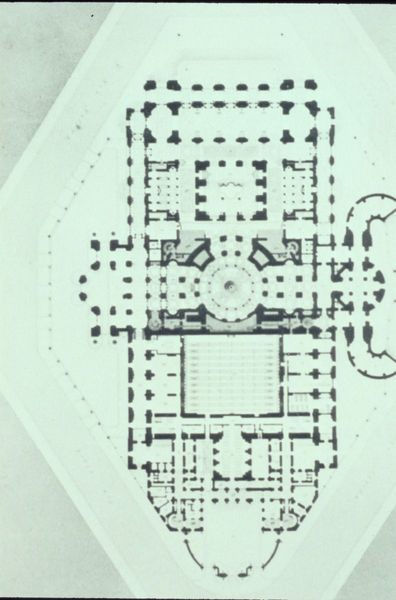
Titel: Oper (Grundriss)
Künstler: Charles Garnier
Standort: Paris
Institution: Oper
Schlagwörter: flügel, weiß, fenster, frankreich, grau, laterne, paris, pfeiler, raum, schwarz, skizze, stützen, säule, säulen, tür, zeichnung, zimmer, gebäude, haus, alt, wand, architektur, barock, kirche, oper, theater, gotik, rund, garten, schiff, papier, bogen, fassade, türen, linien, hof, türe, saal, kuppel, treppe, treppen, symmetrie, durchgang, tor, eindruck, halle, flucht, wände, eingang, eingänge, gang, innenhof, loggia, stütze, umgang, eckig, kloster, rechteck, palast, dom, linie, räume, entwurf, altar, hauptschiff, kathedrale, langhaus, halbrund, geometrisch, kirchenschiff, mittelschiff, querhaus, mauern, schloß, christlich, mittelalter, altarraum, apsis, umlauf, religiös, treppenhaus, chor, kapelle, historismus, plan, zentrum, konche, rampe, rampen, joch, geometrie, bau, sakralbau, geschoss, basilika, quadratisch, basilica, säulengang, riss, grundriss, bauwerk, kreuzgang, architekturzeichnung, kriche, zentralbau, gänge, atrium, rotunde, vorhalle, garnier, apsiden, kapellen, seitenschiffe, querschiff, westwerk, seiteneingang, seitenkapellen, seiteneingänge, absiss, seule, neobarock, katolisch, säulrn, zentraler raum, grand opera, abszde, absyde